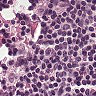
Metastatic tissue present: no